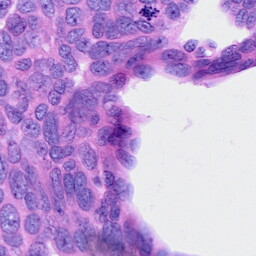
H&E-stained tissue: Ovarian